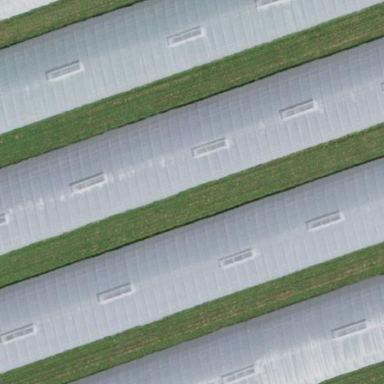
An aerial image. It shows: Greenhouse.